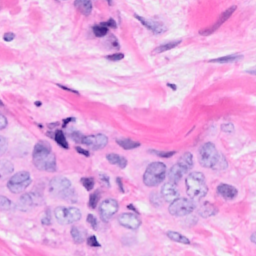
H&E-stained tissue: Breast